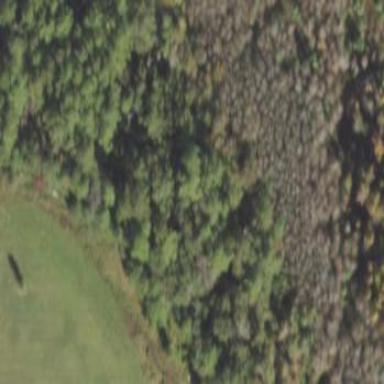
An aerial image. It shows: Mixed leaf woodland.